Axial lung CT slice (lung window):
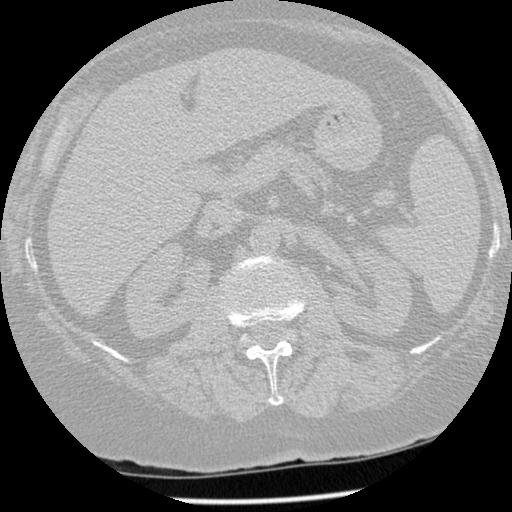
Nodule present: no